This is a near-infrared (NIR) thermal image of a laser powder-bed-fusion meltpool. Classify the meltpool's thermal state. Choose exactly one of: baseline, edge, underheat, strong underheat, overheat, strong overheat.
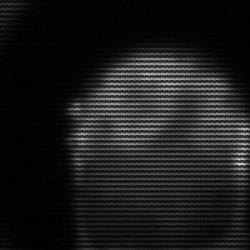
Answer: edge